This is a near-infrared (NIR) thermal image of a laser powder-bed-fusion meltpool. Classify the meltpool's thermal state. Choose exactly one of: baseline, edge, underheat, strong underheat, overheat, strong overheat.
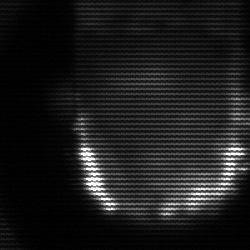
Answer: baseline